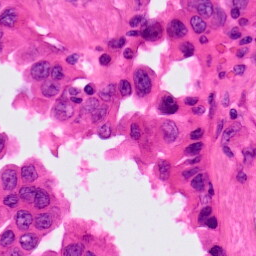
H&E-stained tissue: Lung